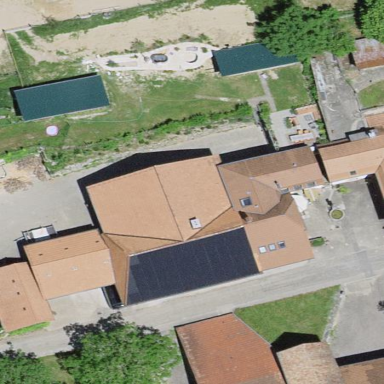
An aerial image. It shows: Farm building.